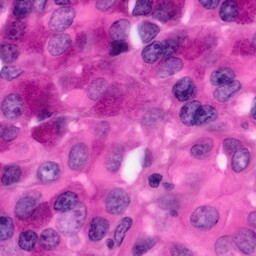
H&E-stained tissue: Pancreatic